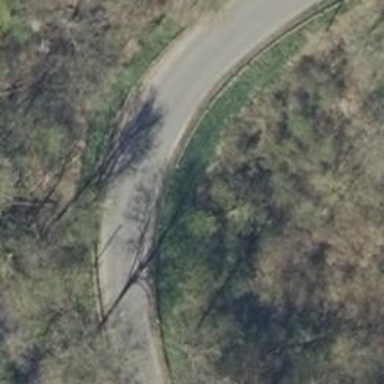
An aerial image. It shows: Secondary road.